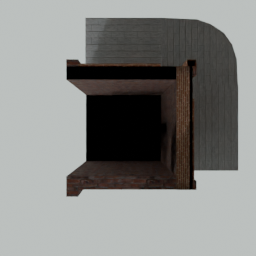
Label: architecture